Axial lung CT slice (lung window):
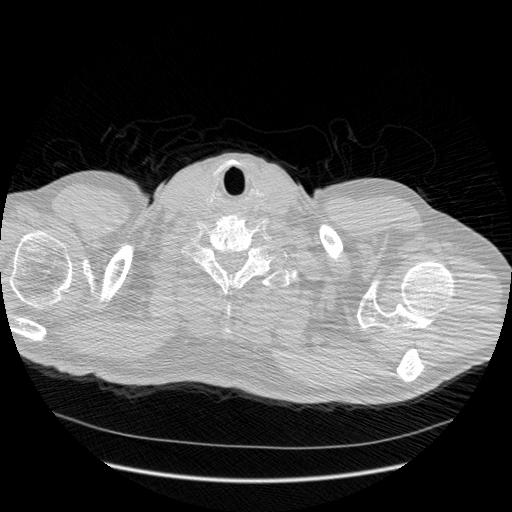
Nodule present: no